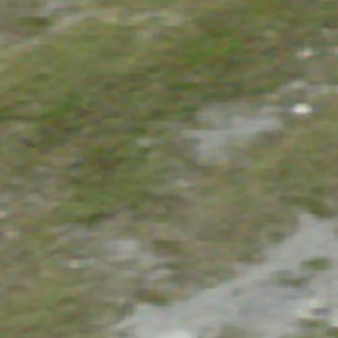
Label: other